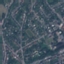
Land use / land cover: Residential